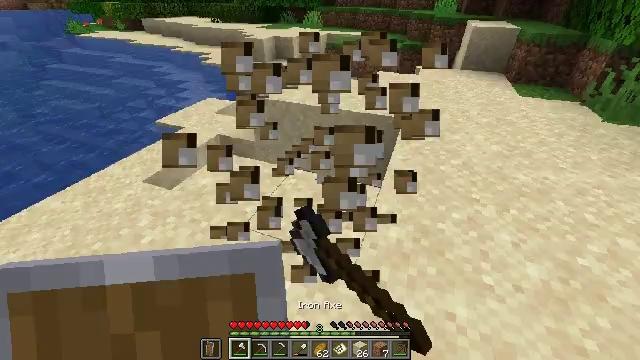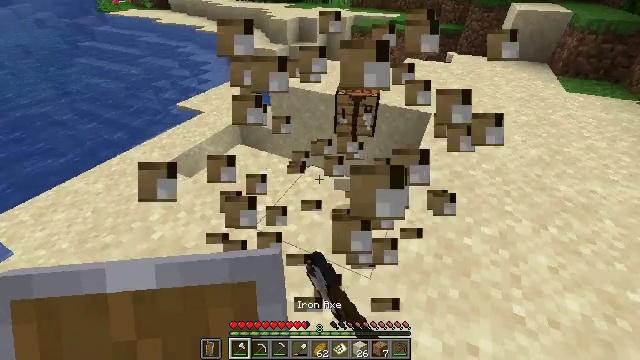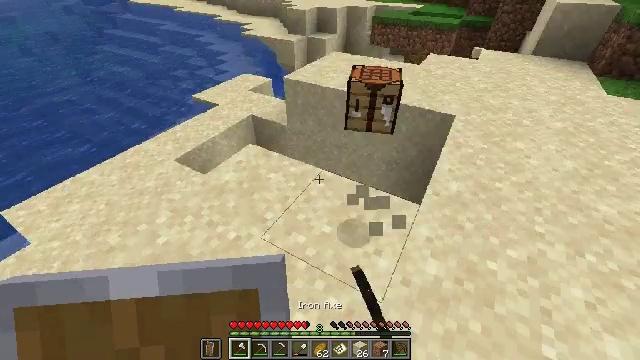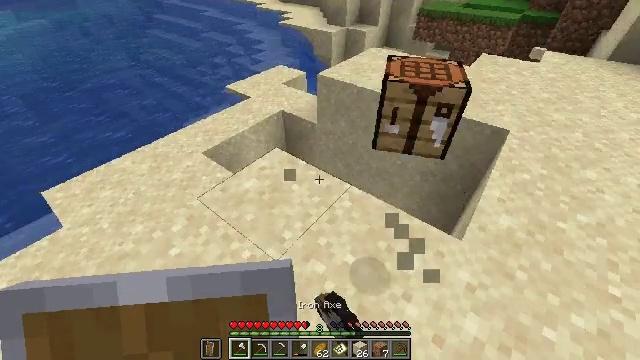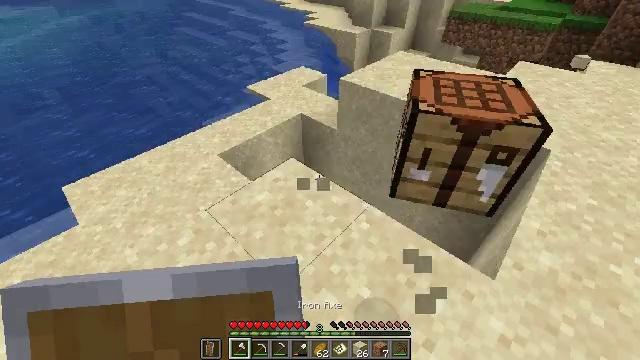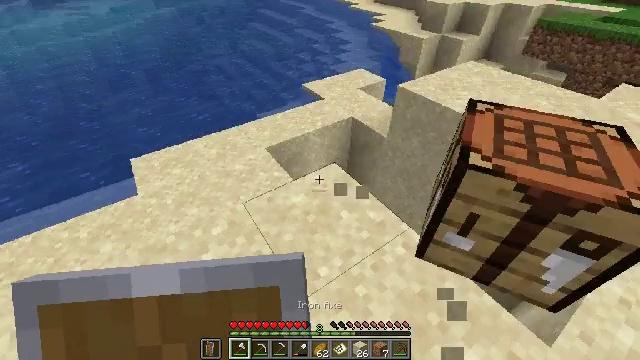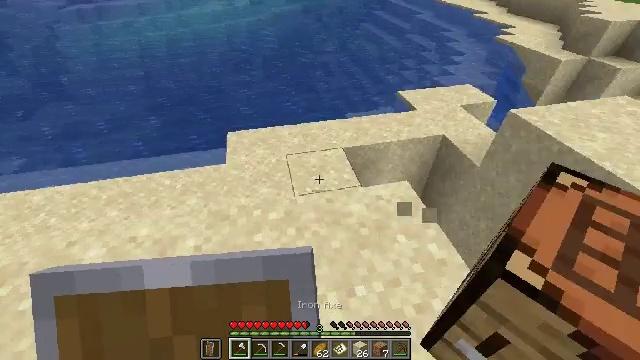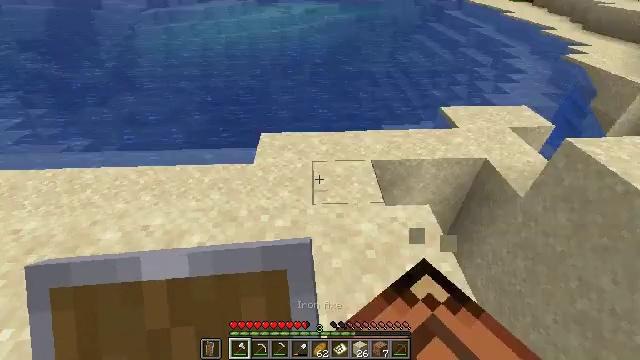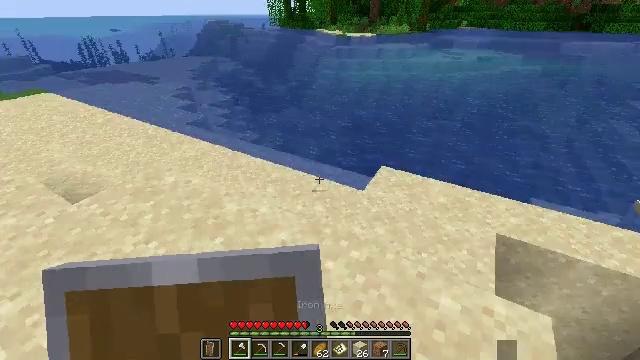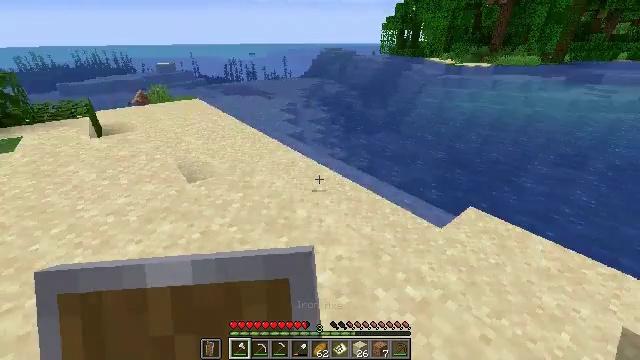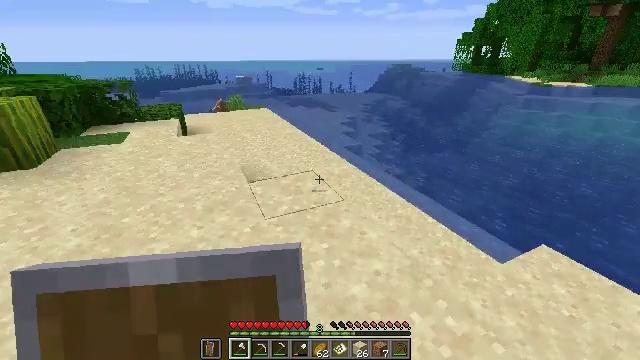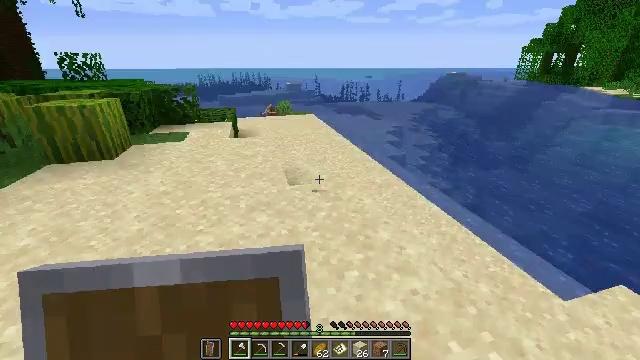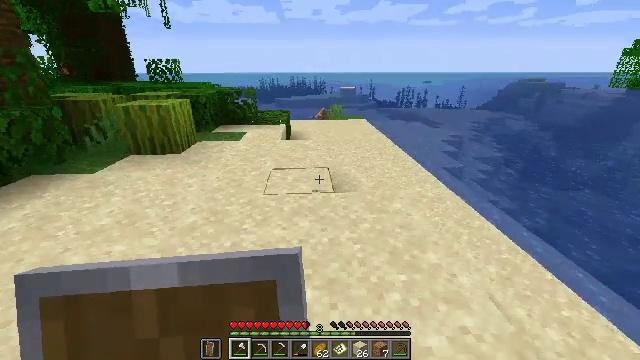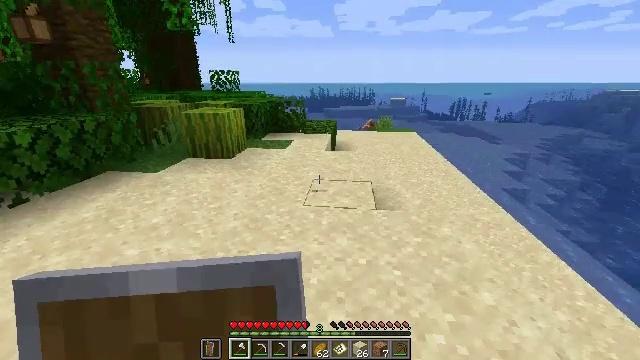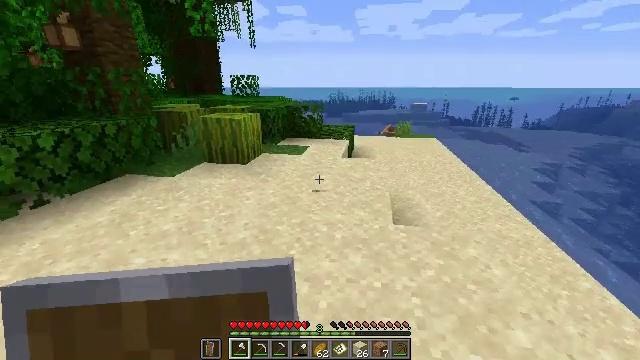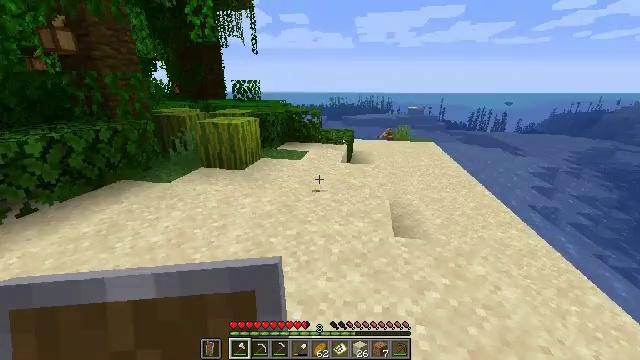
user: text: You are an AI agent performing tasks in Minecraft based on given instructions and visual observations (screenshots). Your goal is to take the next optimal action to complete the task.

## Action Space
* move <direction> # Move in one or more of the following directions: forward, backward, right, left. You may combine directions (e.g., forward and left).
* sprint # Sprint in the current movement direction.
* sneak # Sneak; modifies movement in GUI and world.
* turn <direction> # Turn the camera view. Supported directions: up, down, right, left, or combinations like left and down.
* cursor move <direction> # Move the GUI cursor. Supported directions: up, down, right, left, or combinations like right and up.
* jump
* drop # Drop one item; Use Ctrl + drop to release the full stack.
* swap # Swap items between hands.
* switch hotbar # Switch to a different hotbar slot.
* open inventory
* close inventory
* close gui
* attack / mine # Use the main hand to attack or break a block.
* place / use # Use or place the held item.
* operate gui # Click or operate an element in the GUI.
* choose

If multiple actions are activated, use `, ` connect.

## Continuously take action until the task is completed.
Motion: motion action
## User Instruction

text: Break the melon to get slices.
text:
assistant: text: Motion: move forward, turn left and down, attack / mine
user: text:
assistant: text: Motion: move forward, turn left and down, attack / mine
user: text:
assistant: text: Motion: move forward, turn left and down, attack / mine
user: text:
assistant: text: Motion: move forward, turn left, attack / mine
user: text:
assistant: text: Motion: move forward and move right, turn left
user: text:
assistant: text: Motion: move forward and move right, turn left
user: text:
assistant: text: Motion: move right, turn left and up
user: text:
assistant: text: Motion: turn left and up
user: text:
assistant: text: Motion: turn left and up
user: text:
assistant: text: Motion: turn left and up
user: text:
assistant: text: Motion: move forward, turn left and up
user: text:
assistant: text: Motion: move forward, turn left
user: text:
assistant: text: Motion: move forward, turn left and up
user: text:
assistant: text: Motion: move forward, sprint, turn left
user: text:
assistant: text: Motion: move forward, sprint
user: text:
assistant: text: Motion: move forward, sprint
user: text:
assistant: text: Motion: move forward, sprint
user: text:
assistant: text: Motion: move forward, sprint
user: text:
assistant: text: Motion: move forward, sprint, turn left and down, jump
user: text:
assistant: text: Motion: move forward, sprint, turn left and down, jump
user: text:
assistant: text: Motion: move forward, sprint, turn left and down, jump
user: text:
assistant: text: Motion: move forward, sprint, turn left, jump
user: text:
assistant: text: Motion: move forward, sprint, turn left, jump
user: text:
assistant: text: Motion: move forward, sprint, turn left, jump
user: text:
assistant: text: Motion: move forward, sprint, turn left
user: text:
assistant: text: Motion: move forward, sprint, turn left and down
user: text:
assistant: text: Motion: move forward, sprint, turn left and down, attack / mine
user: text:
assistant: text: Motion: move forward, attack / mine
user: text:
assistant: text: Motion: attack / mine
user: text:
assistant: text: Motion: attack / mine